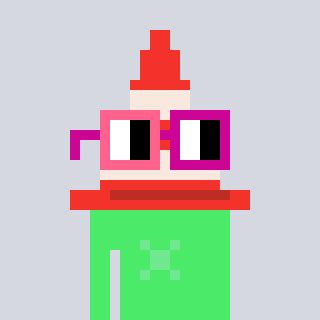
a pixel art character with square pink and red glasses, a cone-shaped head and a teal-colored body on a cool background